Question: Morning folks,
I have a temporary table with 135,000 rows and 24 columns, of those rows I need to insert about 8,000 of them into an 8 column table. If run my insert the first time round (i.e. when my 8 column table is empty) it runs in about 6 seconds. When I run the same query again (this time round it shouldn't insert anything as the rows have already been inserted) it takes 30 minutes!!
I've been unable to re-create this with a small simplified sample, but here's some sql for you to run anyway. It's running the last insert when the programme table has entries which causes the problems. Can anyone shed some light as to why this might be?
'''
CREATE TEMPORARY TABLE TVTEMPTABLE (
PROGTITLE TEXT, YR YEAR, DIRECTOR TEXT, GENRE TEXT
);
CREATE TABLE GENRE (
GENREID INT NOT NULL AUTO_INCREMENT, GENRE TEXT, PRIMARY KEY(GENREID)
) ENGINE=INNODB;
CREATE TABLE PROGRAMME (
PROGRAMMEID INT NOT NULL AUTO_INCREMENT, GENREID INT NOT NULL, PROGTITLE TEXT, YR YEAR,
DIRECTOR TEXT, PRIMARY KEY(PROGRAMMEID), INDEX (GENREID), FOREIGN KEY (GENREID) REFERENCES GENRE(GENREID)
) ENGINE=INNODB;
INSERT INTO GENRE(GENRE) VALUES
('Consumer'),('Entertainment'),('Comedy'),('Film'),('Drama'),('Sport'),
('Sitcom'),('Travel'),('Documentary'),('Factual');
INSERT INTO TVTEMPTABLE(PROGTITLE, YR, DIRECTOR, GENRE) VALUES
('Breakfast','2011','n/a','Consumer'),('Breakfast','2011','n/a','Consumer'),
('Wanted Down Under','2011','n/a','Entertainment'),('Wanted Down Under','2011','n/a','Entertainment'),
('Lorraine','2011','n/a','Comedy'),('Lorraine','2011','n/a','Comedy'),
('Supernanny USA','2011','n/a','Film'),('Supernanny USA','2011','n/a','Film'),
('Three Coins in the Fountain','2011','n/a','Drama'),('Three Coins in the Fountain','2011','n/a','Drama'),
('The Wright Stuff','2011','n/a','Sport'),('The Wright Stuff','2011','n/a','Sport'),
('This Morning','2011','n/a','Sitcom'),('This Morning','2011','n/a','Sitcom'),
('Homes Under the Hammer','2011','n/a','Travel'),('Homes Under the Hammer','2011','n/a','Travel'),
('LazyTown','2011','n/a','Documentary'),('LazyTown','2011','n/a','Documentary'),
('Jeremy Kyle','2011','n/a','Factual'),('Jeremy Kyle','2011','n/a','Factual');
INSERT INTO PROGRAMME (
PROGTITLE, GENREID, YR,
DIRECTOR)
SELECT
T.PROGTITLE, MAX(G.GENREID),
MAX(T.YR), MAX(T.DIRECTOR)
FROM
TVTEMPTABLE T
INNER JOIN GENRE G ON G.GENRE=T.GENRE
LEFT JOIN PROGRAMME P ON P.PROGTITLE=T.PROGTITLE
WHERE P.PROGTITLE IS NULL
GROUP BY T.PROGTITLE;
'''
Edit: Is this what you mean by index?
'''
CREATE TEMPORARY TABLE TVTEMPTABLE (
PROGTITLE VARCHAR(50), YR YEAR, DIRECTOR TEXT, GENRE VARCHAR(50), INDEX(PROGTITLE,GENRE)
);
CREATE TABLE PROGRAMME (
PROGRAMMEID INT NOT NULL AUTO_INCREMENT, GENREID INT NOT NULL, PROGTITLE VARCHAR(50), YR YEAR,
DIRECTOR TEXT, PRIMARY KEY(PROGRAMMEID), INDEX (GENREID,PROGTITLE), FOREIGN KEY (GENREID) REFERENCES GENRE(GENREID)
) ENGINE=INNODB;
'''
Edit 2: This is the result from the desc extended. After indexing (I may have done this wrong?). The insert still takes a long time

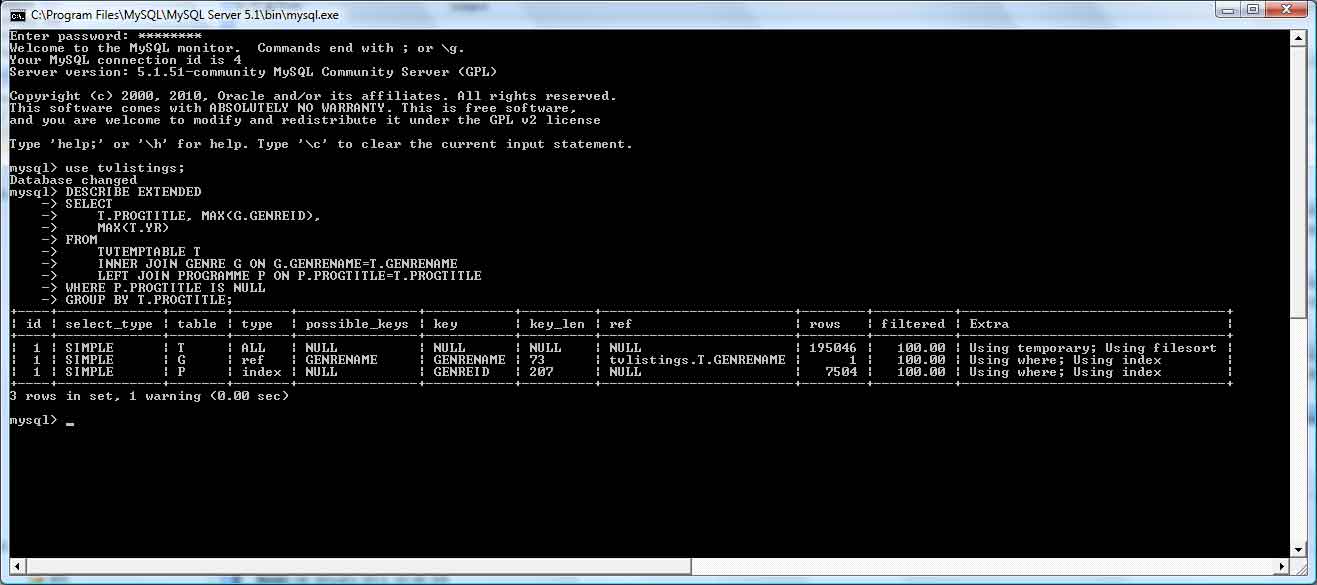
Answer: Ok yes the answer was to properly index my tables, what I didn't realise however was
'''
INDEX(A,B,C);
'''
Is different from
'''
INDEX(A),INDEX(B),INDEX(C);
'''